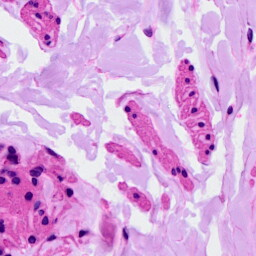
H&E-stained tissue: Ovarian